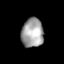
Tissue: lung
Cell type: Others
Senescence score: 0.1635
Nuclear area (px): 629
Mean DAPI intensity: 162.44